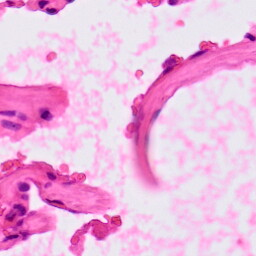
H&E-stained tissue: Lung